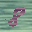
Label: 8